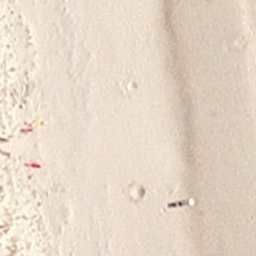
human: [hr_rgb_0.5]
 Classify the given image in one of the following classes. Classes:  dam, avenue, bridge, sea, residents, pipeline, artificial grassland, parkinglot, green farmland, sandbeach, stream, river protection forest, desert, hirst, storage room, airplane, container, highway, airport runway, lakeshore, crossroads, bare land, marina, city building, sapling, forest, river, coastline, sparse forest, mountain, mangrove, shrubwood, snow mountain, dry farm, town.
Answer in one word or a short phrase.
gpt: sandbeach